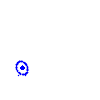
Particle: pion